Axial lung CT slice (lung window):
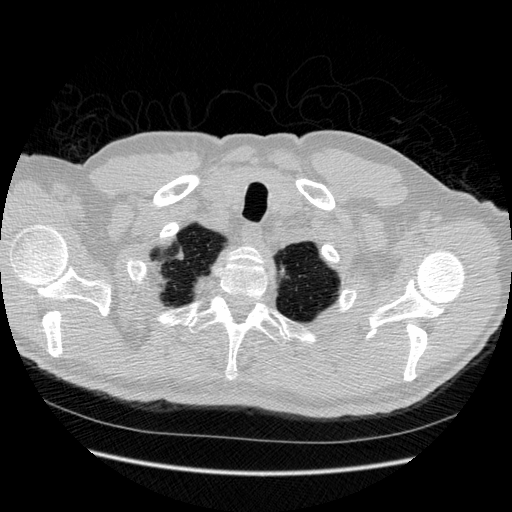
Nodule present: no